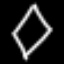
Label: diamond